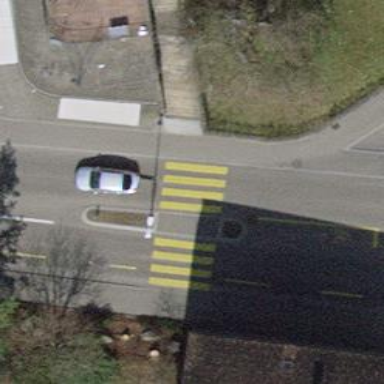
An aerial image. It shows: Uncontrolled zebra crossing with central island.